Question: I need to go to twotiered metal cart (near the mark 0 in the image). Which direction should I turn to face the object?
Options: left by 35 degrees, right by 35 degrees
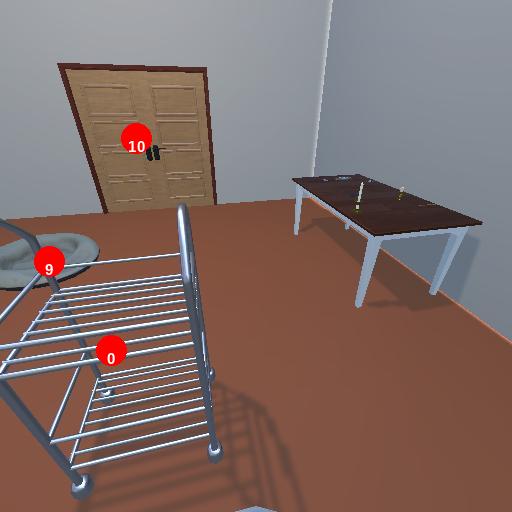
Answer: left by 35 degrees